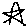
Label: star